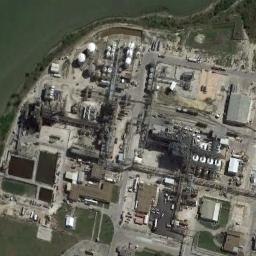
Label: industrial_area